Question: What is the price of Britannia biscuits?
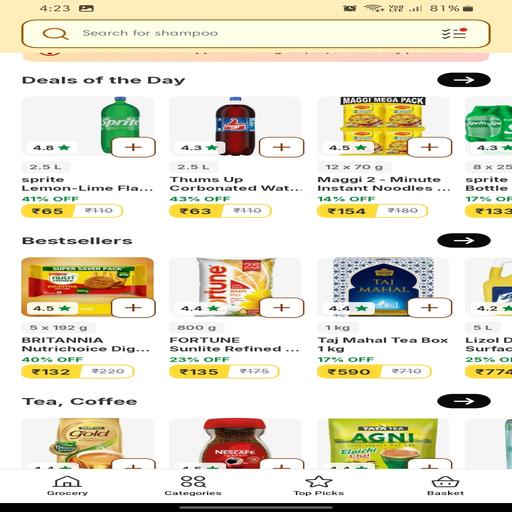
Answer: 132